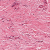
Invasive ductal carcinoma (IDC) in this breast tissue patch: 1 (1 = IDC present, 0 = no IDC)